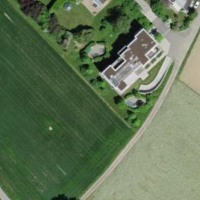
EUNIS habitat code: 52
Species observed at this site:
Stictopleurus punctatonervosus
Pyrgus armoricanus
Bombus humilis
Eristalinus aeneus
Syritta pipiens